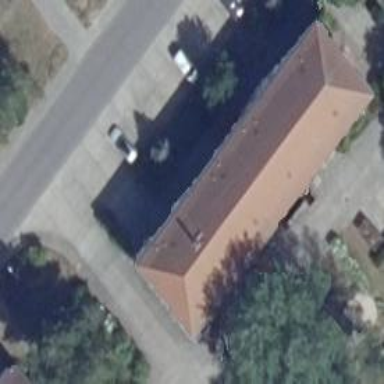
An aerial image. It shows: Pub.